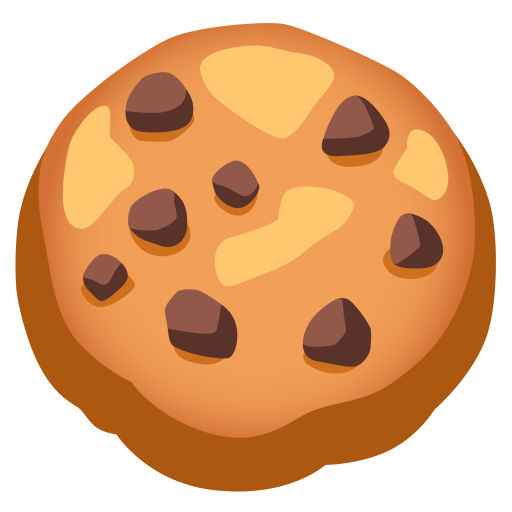
Emoji: 🍪